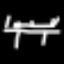
Label: bed